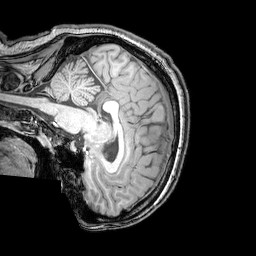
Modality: T1w
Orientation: sagittal
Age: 26
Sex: male
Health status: healthy
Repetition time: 0.081 s
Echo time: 0.037 s